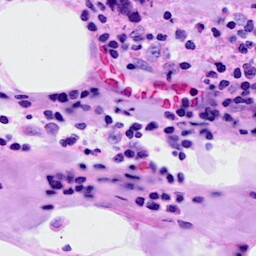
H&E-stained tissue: Breast